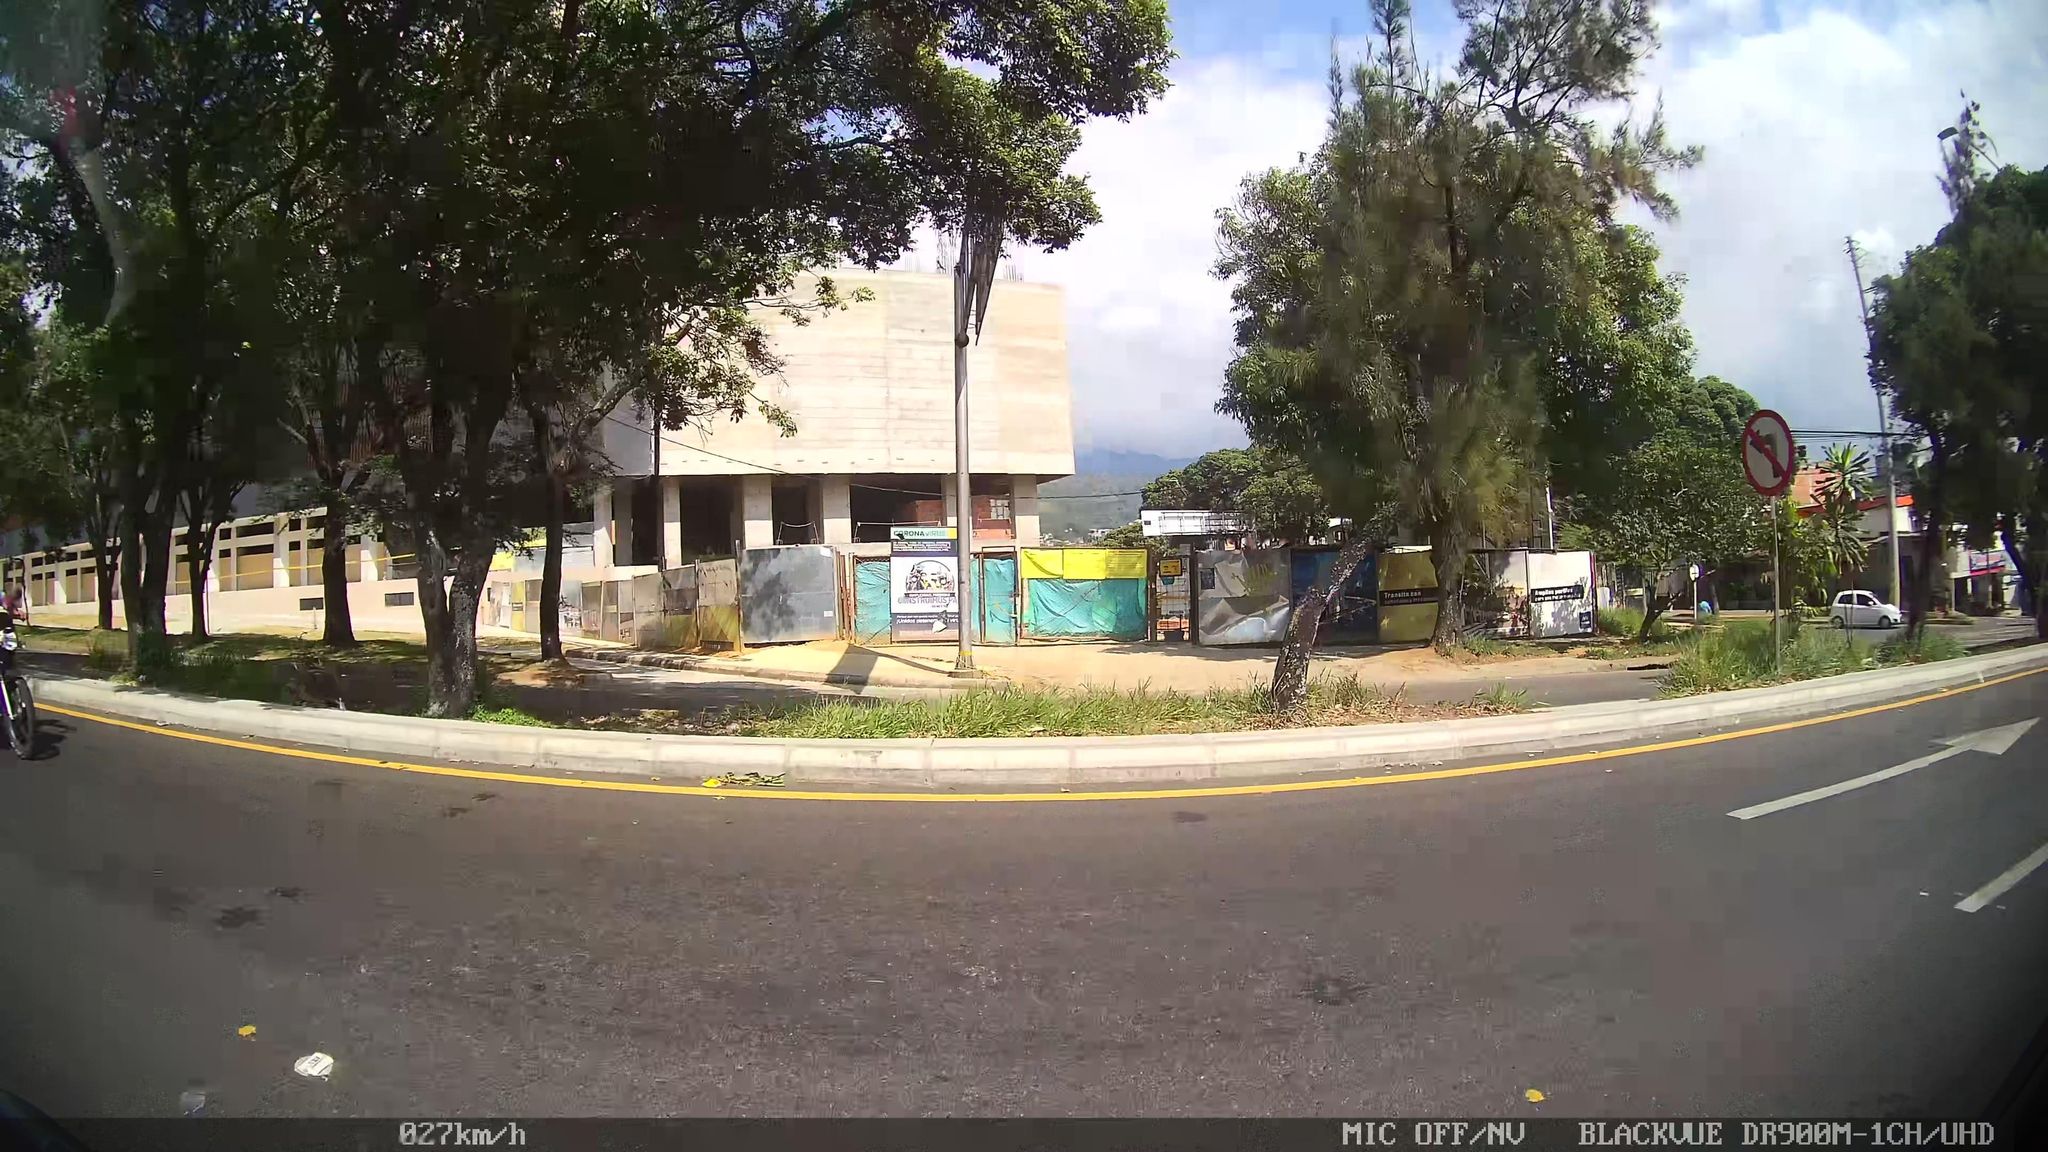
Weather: clear
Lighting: day
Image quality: good
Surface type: driving surface
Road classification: primary
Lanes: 3, 2
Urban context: urban centre
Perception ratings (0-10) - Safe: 1.06, Lively: 2.97, Beautiful: 2.21, Boring: 4.77, Depressing: 5.7, Wealthy: 1.15